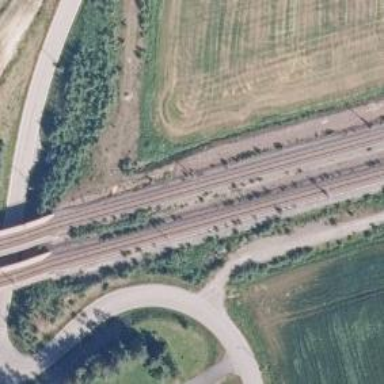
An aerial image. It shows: Bridge with continuous railway tracks that are electrified through contact line.